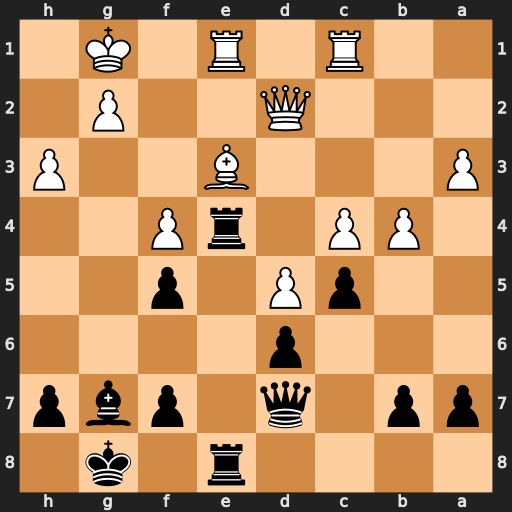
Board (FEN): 4r1k1/pp1q1pbp/3p4/2pP1p2/1PP1rP2/P3B2P/3Q2P1/2R1R1K1
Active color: b
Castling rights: -
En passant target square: -
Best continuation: Rxe3 Rxe3 Rxe3